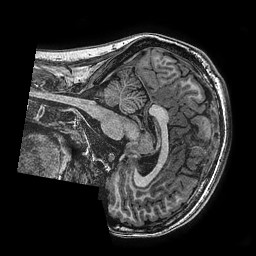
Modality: T1w
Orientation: sagittal
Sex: female
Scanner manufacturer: ge
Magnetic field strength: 3 T
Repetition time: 0.00766 s
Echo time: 0.003476 s